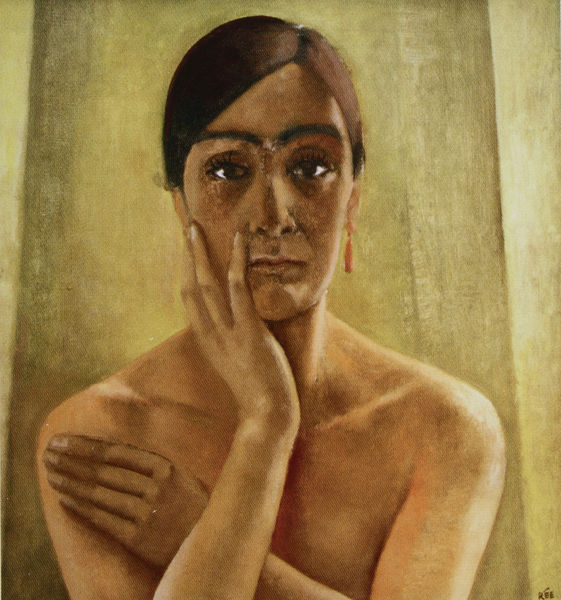
Titel: Selbstbildnis
Künstler: Anita Rée
Schlagwörter: akt, dunkel, gemälde, hand, haut, kopf, körper, nackt, schatten, weiß, gelb, grün, mädchen, ocker, braun, brust, finger, frau, frisur, geste, grau, haar, hell, hintergrund, licht, mund, nase, ohr, ohrring, orange, schmuck, schwarz, stirn, zimmer, blick, dame, rot, tuch, beige, expressionismus, malerei, jung, wand, arm, arme, augen, falten, gesicht, inkarnat, mensch, sehen, bildnis, blicken, hände, portrait, porträt, signatur, spiegel, vorhang, öl, auge, haare, pose, stoff, ohrringe, augenbrauen, brustbild, brünett, en face, frontal, kinn, lippen, scheitel, schminke, schulter, schultern, traurig, wangen, sachlich, spiegelbild, weis, sigantur, nacken, curtain, hands, red, white, black, dark, face, female, green, hair, lady, nose, painting, wall, weiblich, woman, yellow, zopf, ernst, seitenscheitel, streng, brauen, büste, glanz, pupillen, melancholie, melancholisch, spiegeln, brown, nackte, nachdenklich, augenbraue, nagel, scham, denkend, nachdenken, oberkörper, selbstporträt, neue sachlichkeit, braune haare, geschminkt, lider, wimpern, fleisch, denken, gestützt, symmetrisch, traurigkeit, pupille, nasenlöcher, braue, verschränkt, selbstportrait, anhänger, iris, fingernägel, portät, sad, flesh, naked, nude, nudity, skin, aufgestützt, crossed, ear, girl, head, young, reflektion, skeptisch, eyes, lichtquelle, spanish, schlüsselbein, light, drawing, fragend, bust, look, shadow, brow, chin, mouth, cross, arms, brown hair, neck, shoulder, schreck, front, ears, painter, thinking, eye, earring, foreground, bare, sachlichkeit, fingers, calm, lips, pale, part, shoulders, stare, zahnweh, shadows, lid, ohranhänger, eyebrows, staring, braune augen, aufen, ohrhänger, hande, plain, forehead, indian, starren, eyebrow, nackte haut, portrit, dunkle augen, prostitute, befragung, nail, fear, self portrait, jochbein, augäpfel, pensive, selbstportärt, earing, ratlos, ree, eyelashes, sadness, sorrow, thoughtful, one, braunes haar, alone, face-en-face, ce-en-face, hear, brunette, jnf, monobraue, shy, brows, arched, nails, quiet, unibrow, brown eyes, concerned, thick, whites, frida, modest, eyebrown, lashes, worried, covered, crossed arms, unhappy, ear rings, clavical, single, no smile, mono, selbstbefragung, selbstkritik, frida kahlo, splayed, clavicle, pgelber hintergrund, closed mouth, shouler, sholders, haure